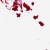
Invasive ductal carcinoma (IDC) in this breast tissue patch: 0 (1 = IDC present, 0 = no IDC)